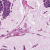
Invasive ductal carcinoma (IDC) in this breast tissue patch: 1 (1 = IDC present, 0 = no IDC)